Aerial crown-view tile of a tropical tree (Barro Colorado Island, Panama), acquired 20250512:
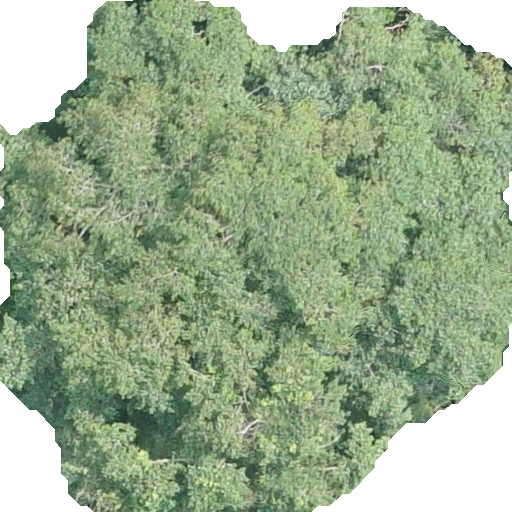
Species: Chrysophyllum cainito
GBIF accepted scientific name: Chrysophyllum cainito
Crown area: 327.467 m²